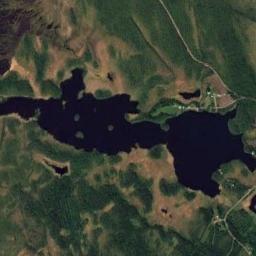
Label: lake